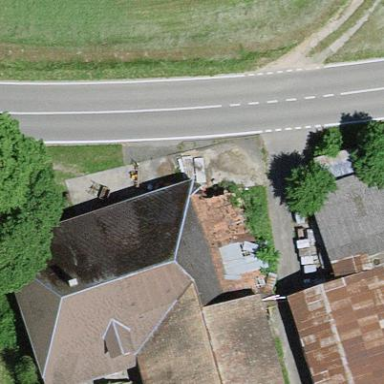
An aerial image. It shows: Farm building.